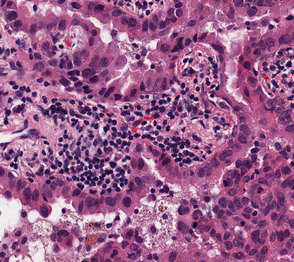
Tumor epithelial tissue: yes
Tumor-associated stroma tissue: yes
Normal tissue: no